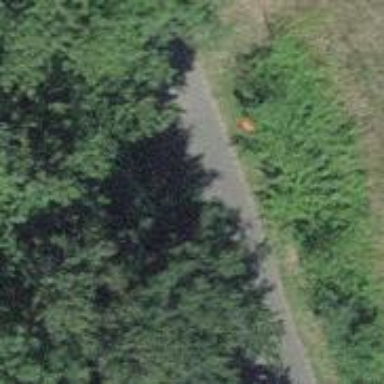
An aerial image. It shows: Aerial marker.